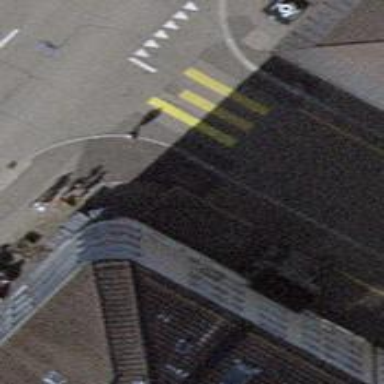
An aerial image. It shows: Kerb barrier.